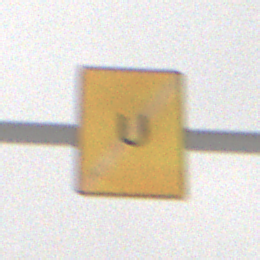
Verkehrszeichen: EndeUmleitung
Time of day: MorningAfternoon
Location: Outdoor (Nature)
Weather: Overcast
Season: Winter
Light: Natural